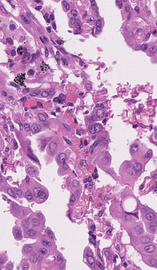
Tumor epithelial tissue: yes
Tumor-associated stroma tissue: no
Normal tissue: no